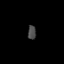
Tissue: lung
Cell type: T cells
Senescence score: 0.2437
Nuclear area (px): 109
Mean DAPI intensity: 73.55